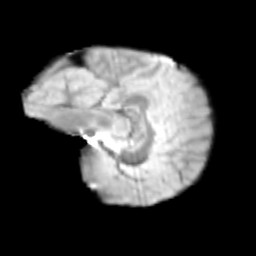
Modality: T2w
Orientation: sagittal
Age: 10
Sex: female
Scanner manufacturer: siemens
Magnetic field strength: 3 T
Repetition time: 3.8 s
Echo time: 0.07 s